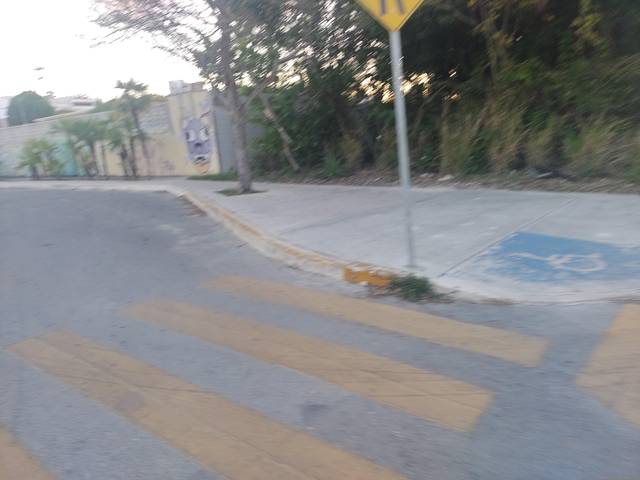
Region: Mexico
Coordinates: 20.861, -86.899